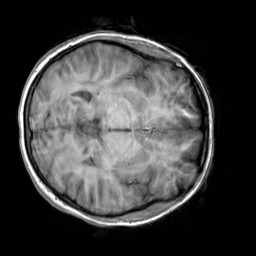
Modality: T1w
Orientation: axial
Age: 28
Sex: female
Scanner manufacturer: siemens
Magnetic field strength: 3 T
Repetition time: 2.3 s
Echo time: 0.00303 s